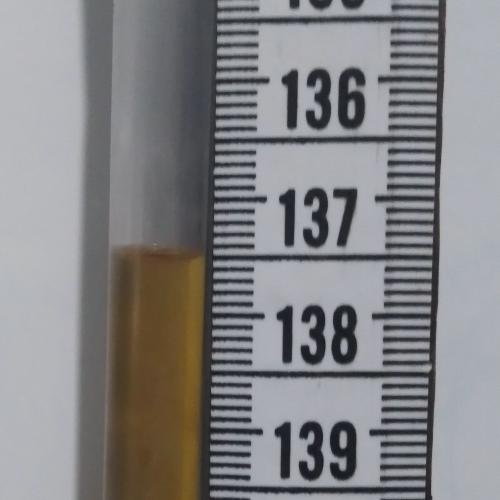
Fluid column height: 137.5 cm